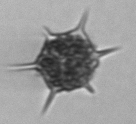
Label: Dictyocha